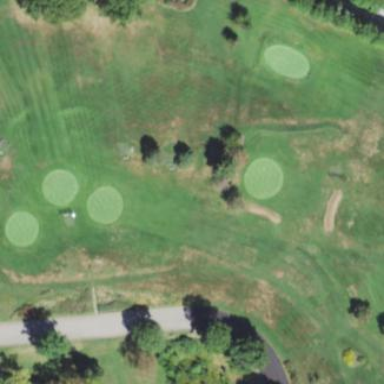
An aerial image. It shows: Golf fairway on grassy land designated for golfing activities.